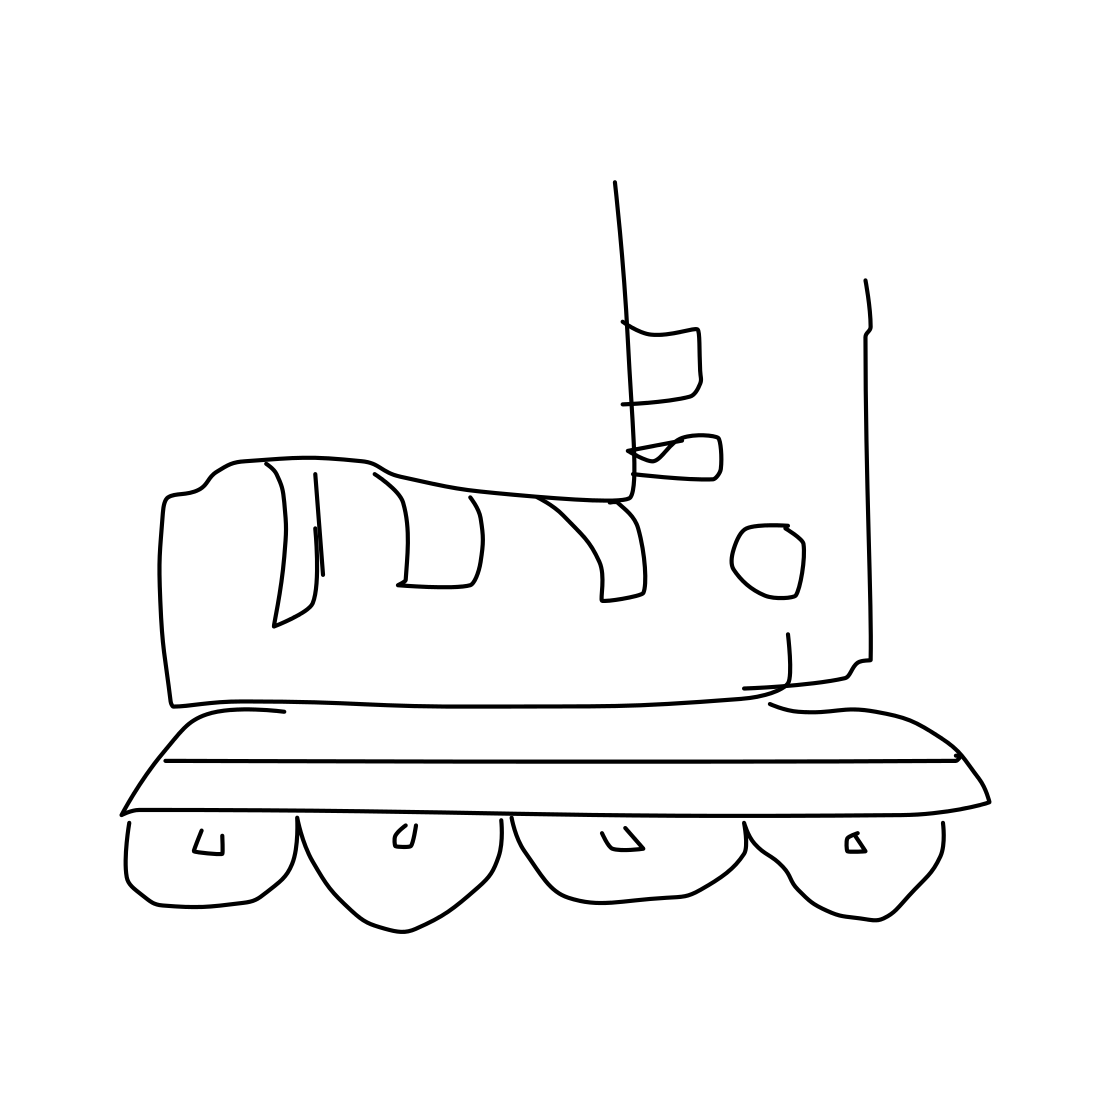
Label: rollerblades